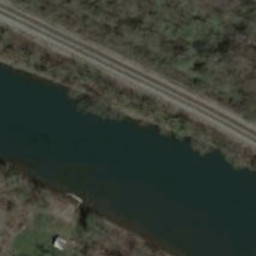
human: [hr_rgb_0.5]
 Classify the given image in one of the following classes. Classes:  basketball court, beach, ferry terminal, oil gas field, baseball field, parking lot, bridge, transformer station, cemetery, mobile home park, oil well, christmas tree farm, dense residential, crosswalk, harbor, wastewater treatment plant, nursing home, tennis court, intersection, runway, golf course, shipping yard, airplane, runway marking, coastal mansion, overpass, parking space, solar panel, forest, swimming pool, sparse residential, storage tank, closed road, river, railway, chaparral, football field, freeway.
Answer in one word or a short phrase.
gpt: river